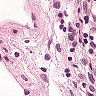
Metastatic tissue present: no